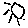
Label: sun